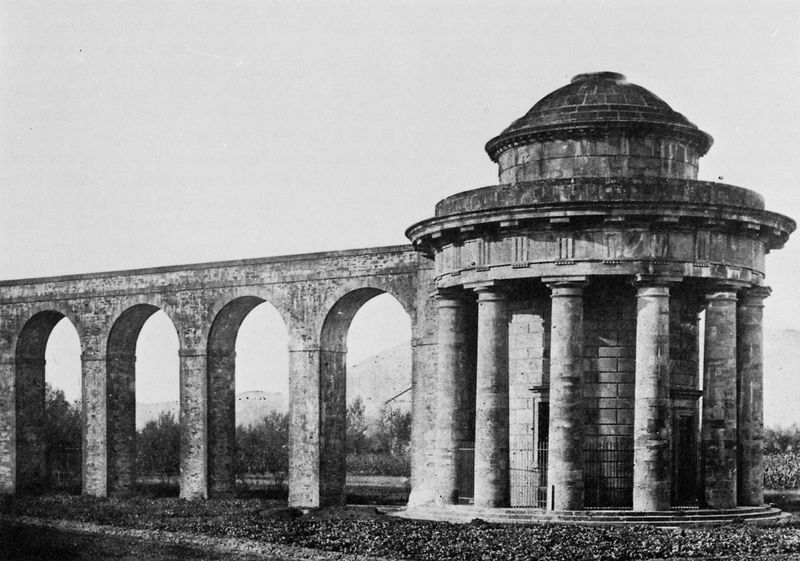
Titel: Der Aquädukt in Lucca
Künstler: Gebrüder Alinari
Schlagwörter: himmel, weiß, bäume, landschaft, schwarz, säule, säulen, tür, dach, gebäude, zaun, architektur, bild, brücke, decke, rund, turm, bogen, mauer, pilaster, kuppel, stufen, foto, fotografie, bögen, eingang, gang, ruine, torbogen, halbrund, fries, gemäuer, aquädukt, monopteros, rundtempel, dorisch, fotographie, aquadukt, säulengang, rundbau, fotogrphie